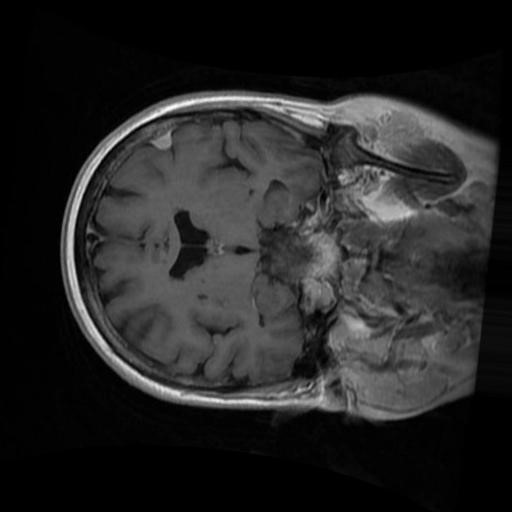
Label: brain_menin